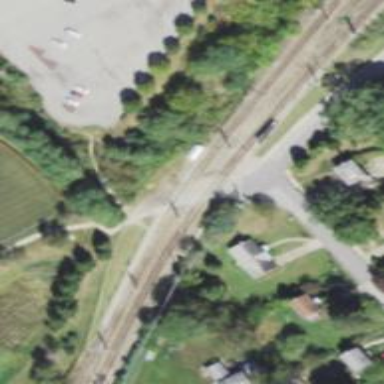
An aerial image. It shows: Railway crossing.